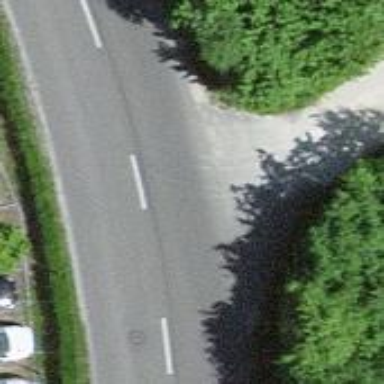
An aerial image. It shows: Tertiary road with asphalt surface.